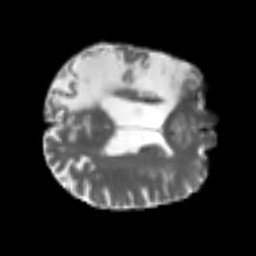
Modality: T2w
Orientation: axial
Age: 52
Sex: male
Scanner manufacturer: siemens
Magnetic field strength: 3 T
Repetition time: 4.999 s
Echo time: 0.07946 s